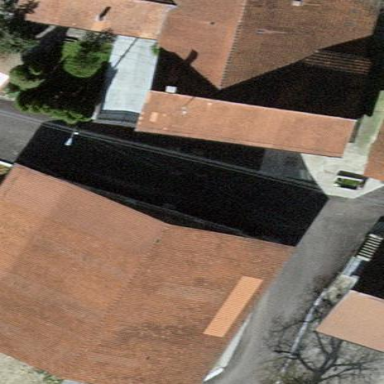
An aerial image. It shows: Gabled roof on farm auxiliary building.